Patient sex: M
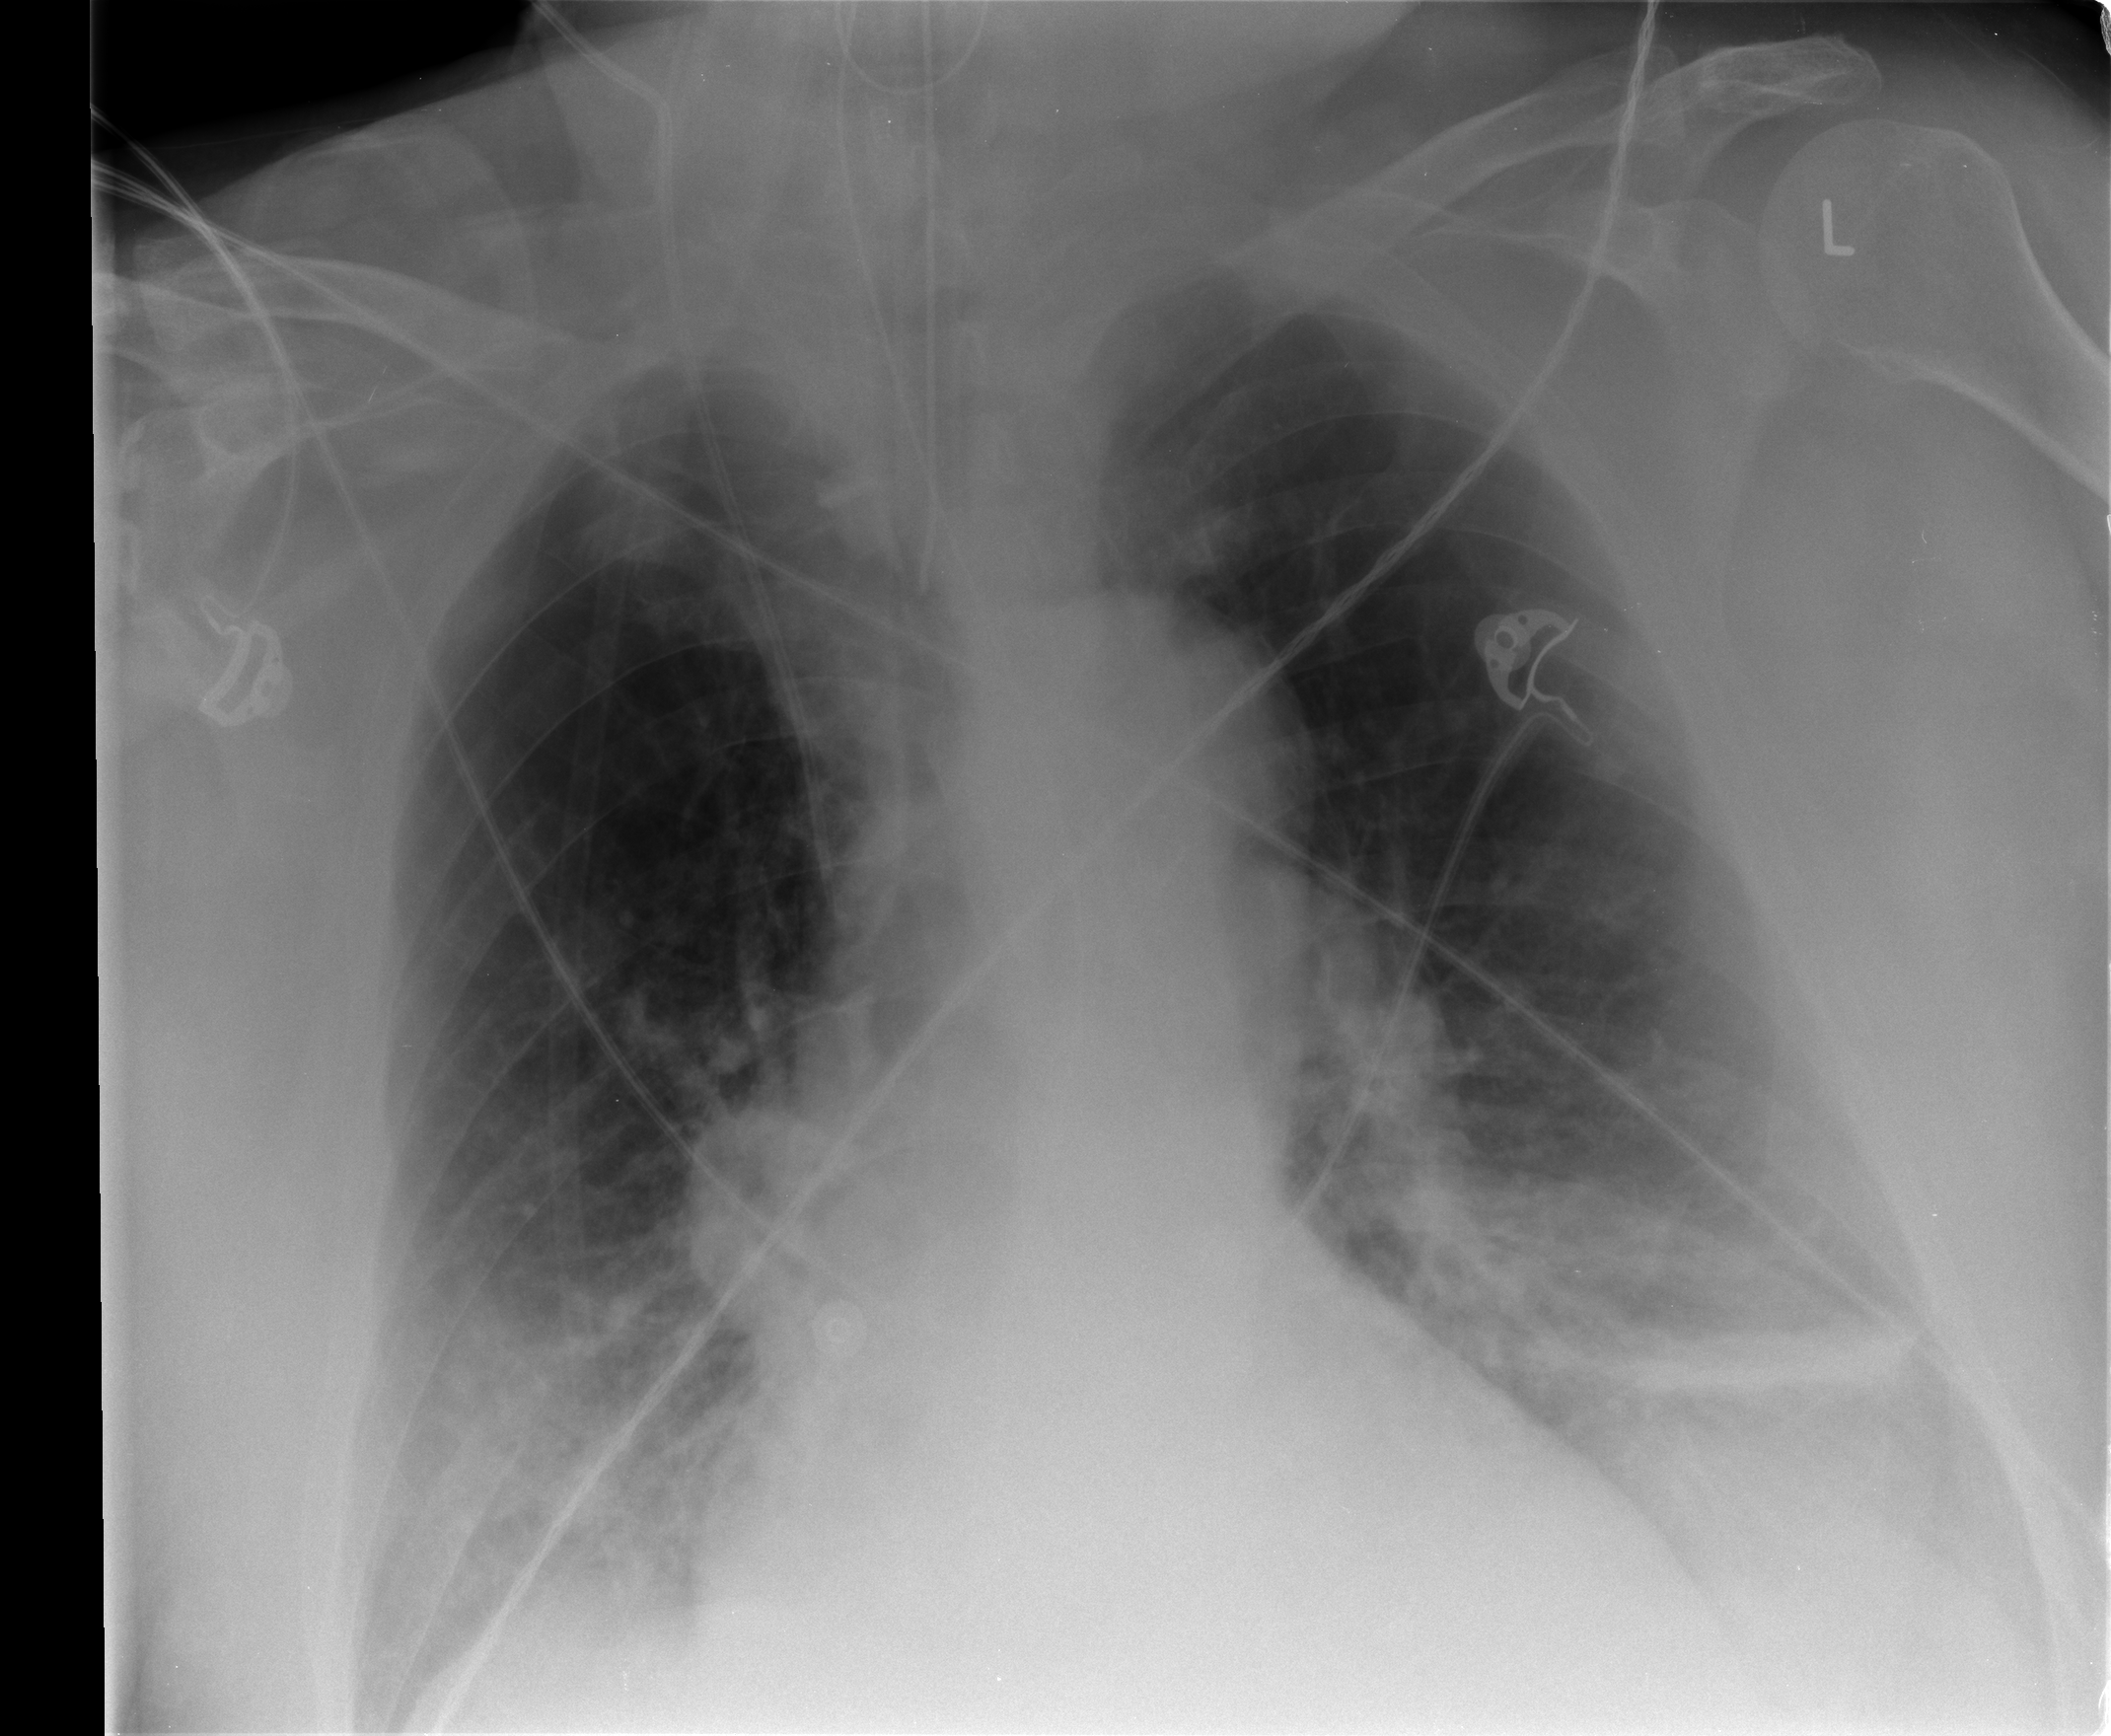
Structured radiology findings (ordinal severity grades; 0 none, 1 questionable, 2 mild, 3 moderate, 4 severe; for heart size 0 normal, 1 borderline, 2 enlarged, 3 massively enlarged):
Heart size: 2
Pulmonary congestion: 1
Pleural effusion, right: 2
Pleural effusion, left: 2
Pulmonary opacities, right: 2
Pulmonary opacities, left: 2
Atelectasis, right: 2
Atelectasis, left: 3